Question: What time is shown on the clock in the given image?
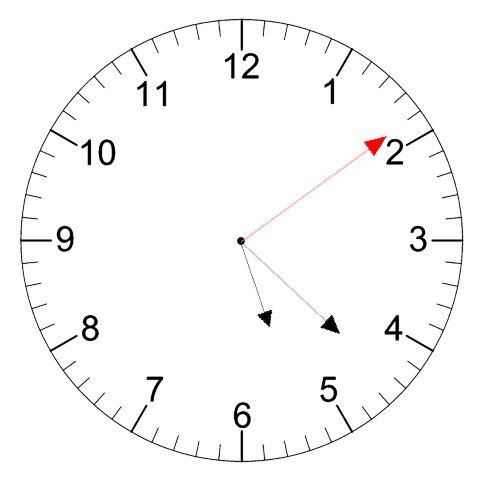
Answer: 05:22:09